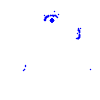
Particle: proton